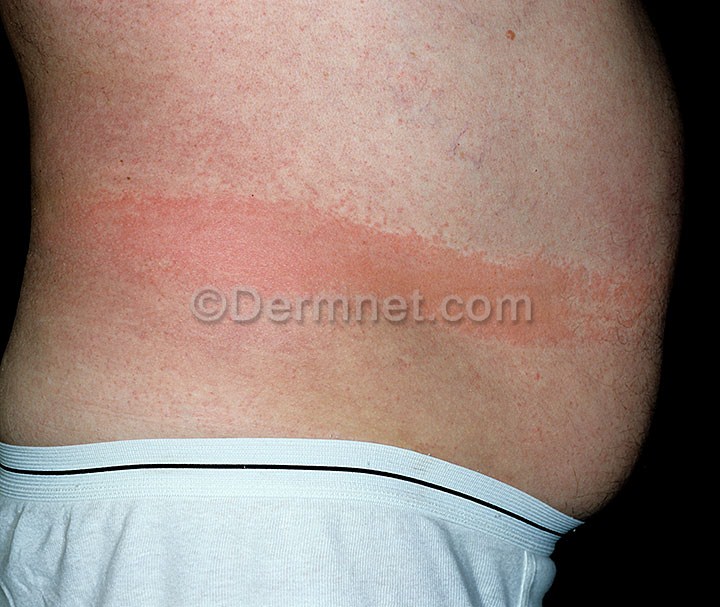
Disease: Poison Ivy Photos and other Contact Dermatitis